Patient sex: M
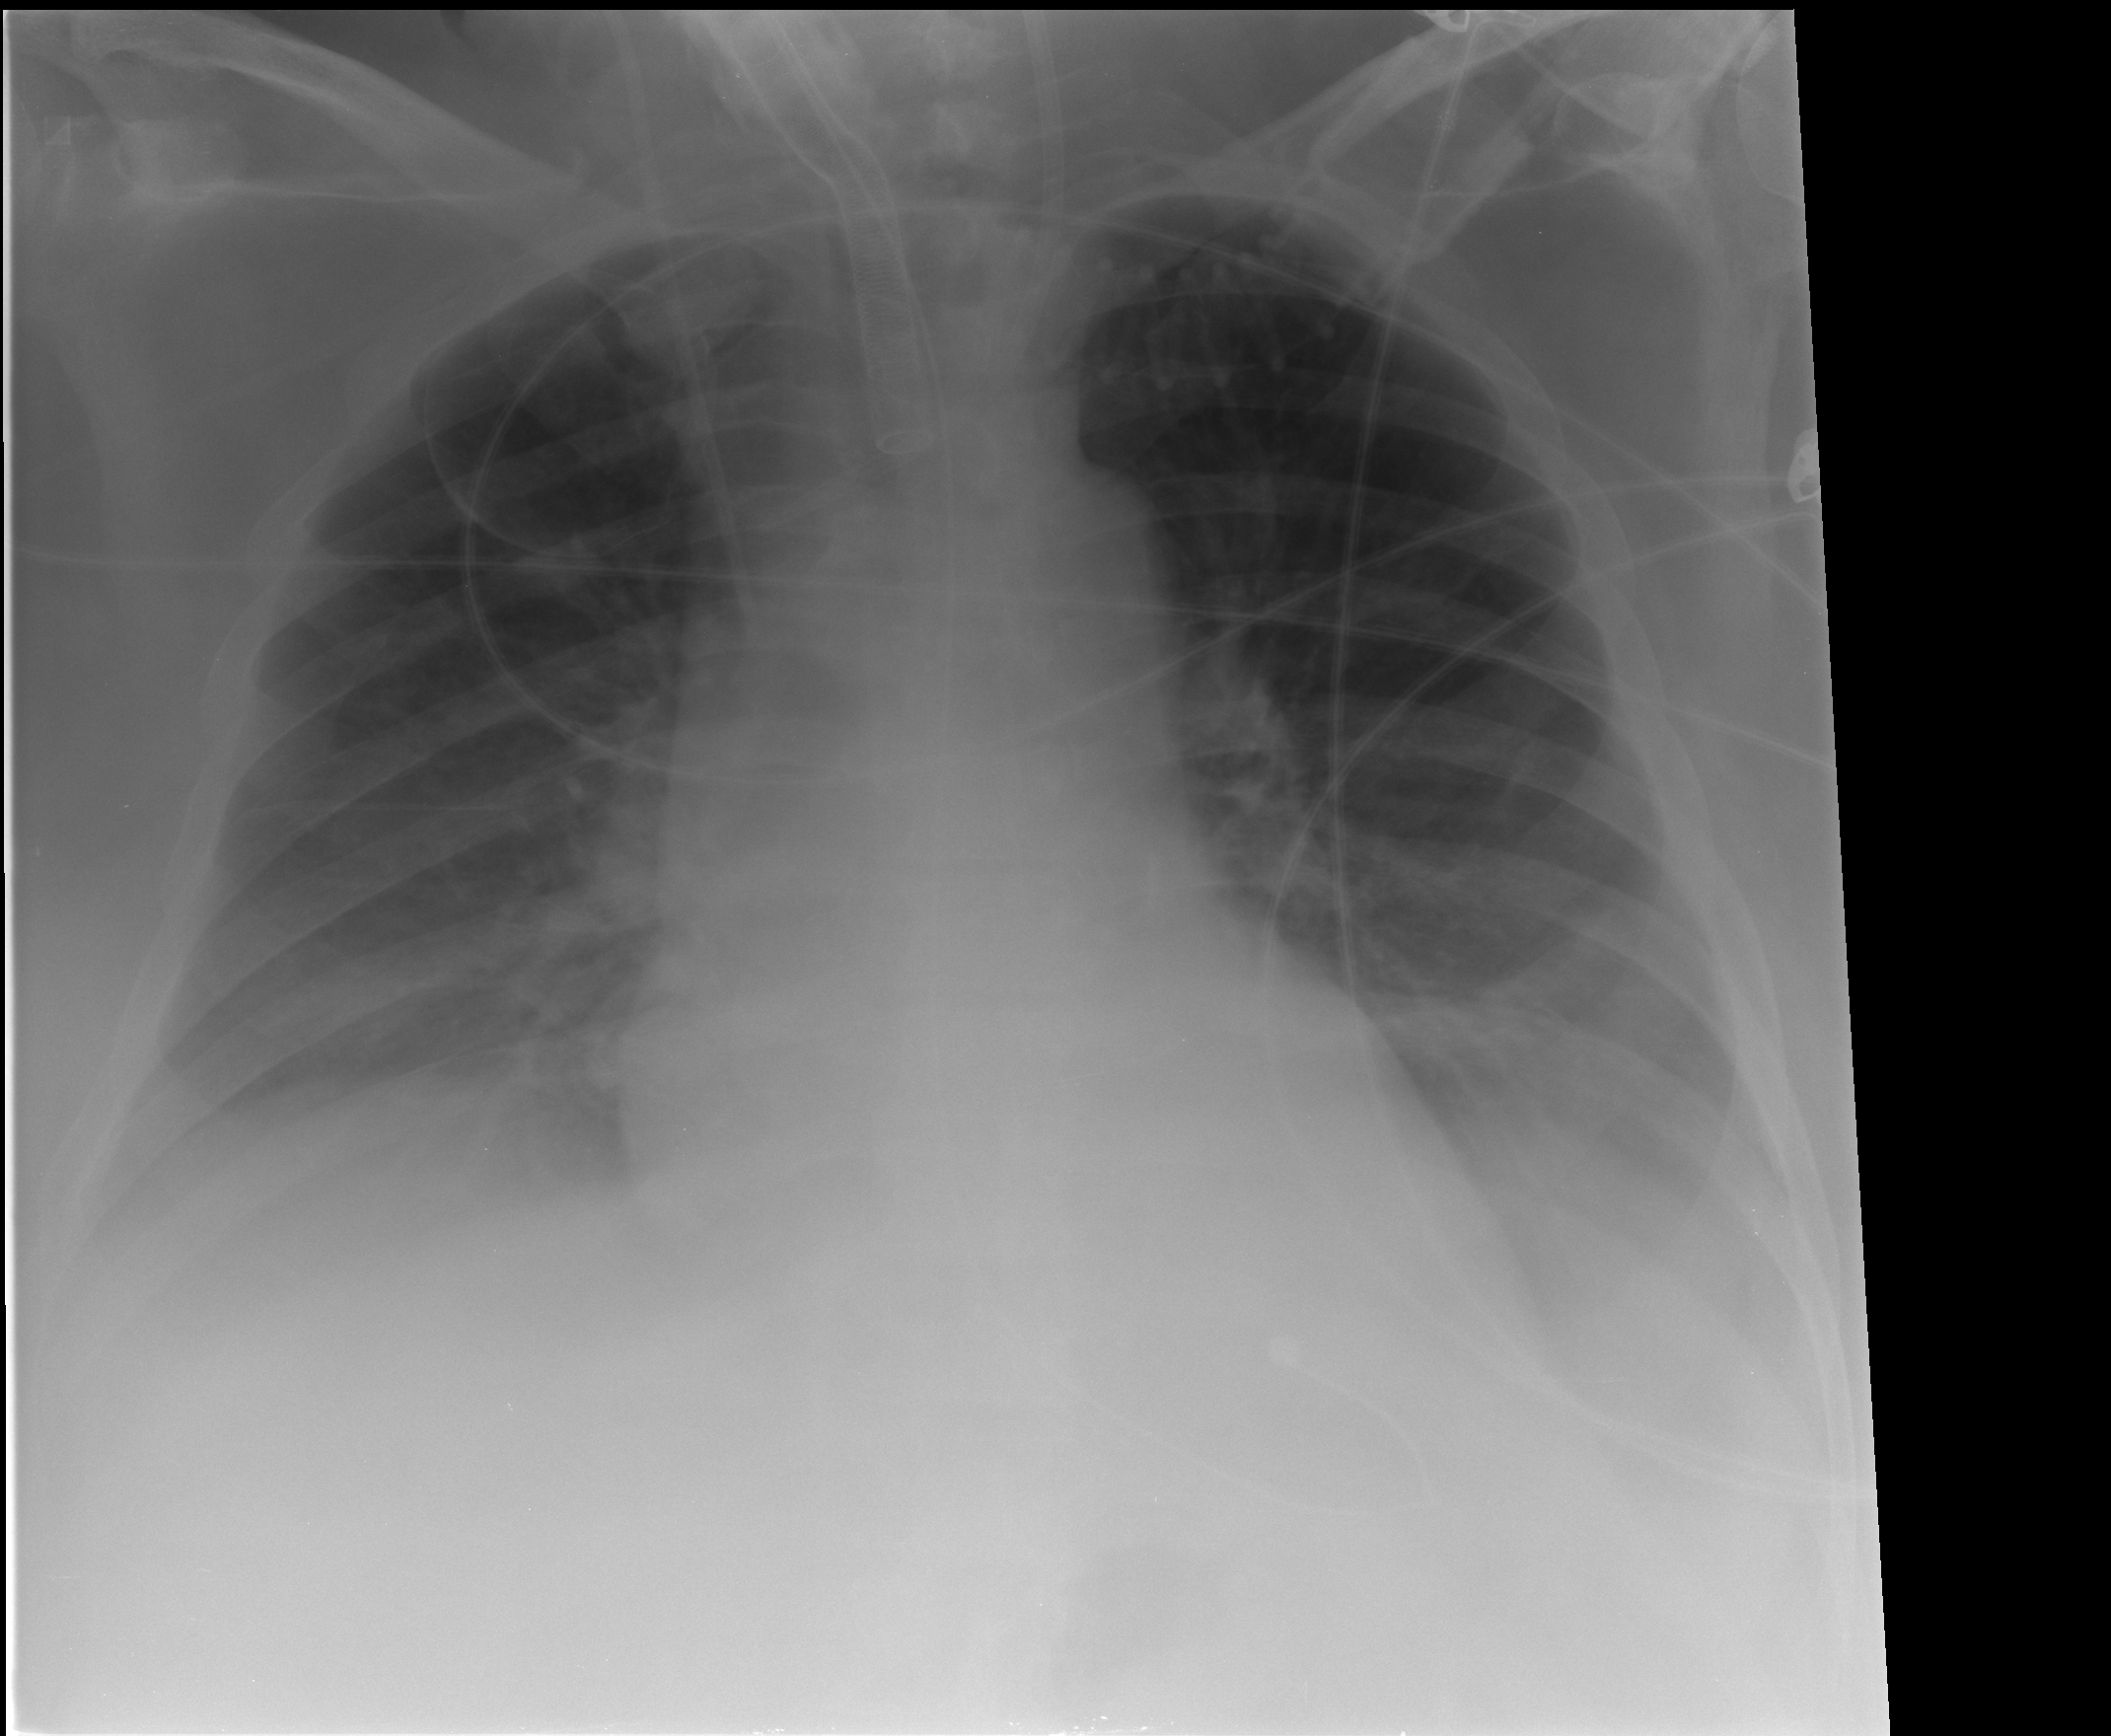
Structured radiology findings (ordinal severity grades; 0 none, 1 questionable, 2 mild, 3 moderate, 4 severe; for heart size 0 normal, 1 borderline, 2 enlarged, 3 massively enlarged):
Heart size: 2
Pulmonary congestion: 2
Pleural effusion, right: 2
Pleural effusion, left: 2
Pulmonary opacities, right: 0
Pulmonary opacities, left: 0
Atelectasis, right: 1
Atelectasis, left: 1